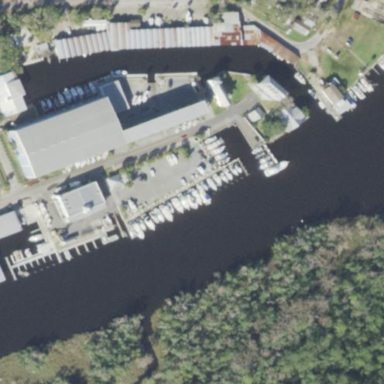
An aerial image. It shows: Commercial mooring pier.